Interaction volume radius: 10 \u00c5
Interaction volume height: 30 \u00c5
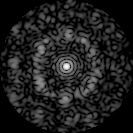
Disorder parameter: 0.7174